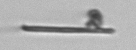
Label: fiber_TAG_external_detritus